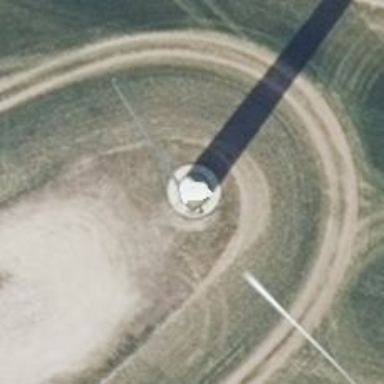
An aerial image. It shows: Wind generator powered by wind. The generator type is horizontal axis and it uses wind turbines.